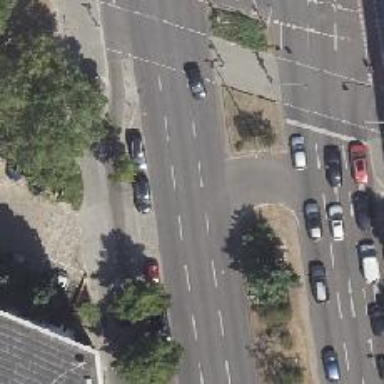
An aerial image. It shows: Primary highway with lane markings and cycle track on the right side. The dual carriageway has parking on the right side with sett surface.